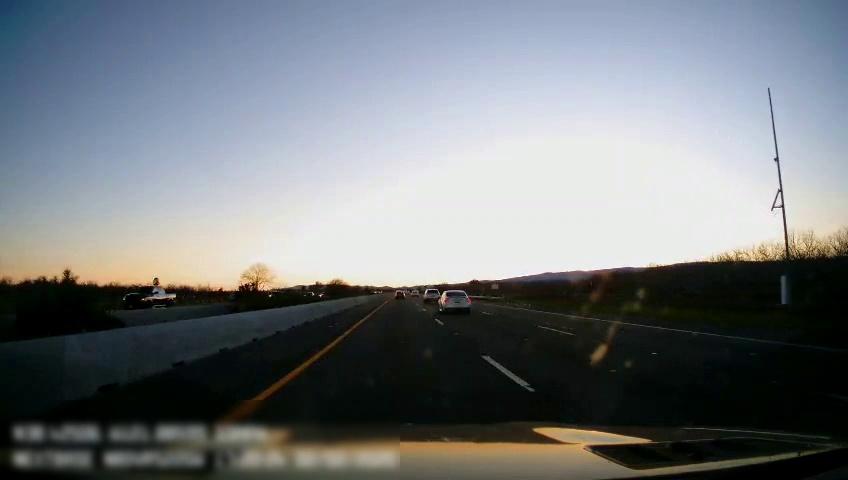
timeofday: Day
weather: Sunny
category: Drivable Space
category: Vehicles | Car
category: Vehicles | SUV
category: Vehicles | Truck
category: Vehicles | SUV
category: Lanes | Current Lane
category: Lanes | Current Lane
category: Lanes | Alternate Lane
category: Lanes | Alternate Lane